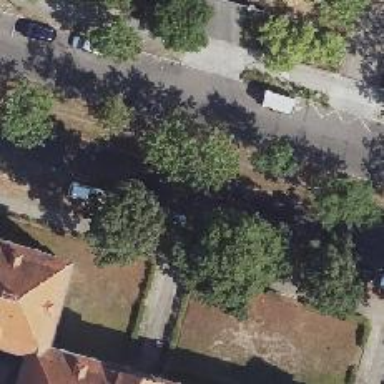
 there is parallel parking available on the street."